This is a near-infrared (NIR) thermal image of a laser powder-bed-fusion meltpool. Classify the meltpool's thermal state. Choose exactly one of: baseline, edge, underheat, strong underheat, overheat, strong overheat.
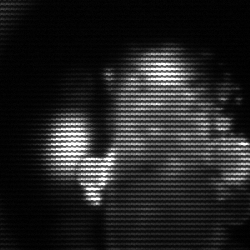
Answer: strong underheat